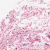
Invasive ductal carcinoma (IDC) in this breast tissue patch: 0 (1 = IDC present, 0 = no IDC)